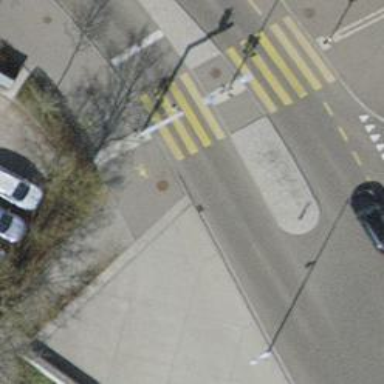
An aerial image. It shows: Asphalt path that serves as sidewalk.